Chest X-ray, AP view. Patient: 67 years old, sex M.
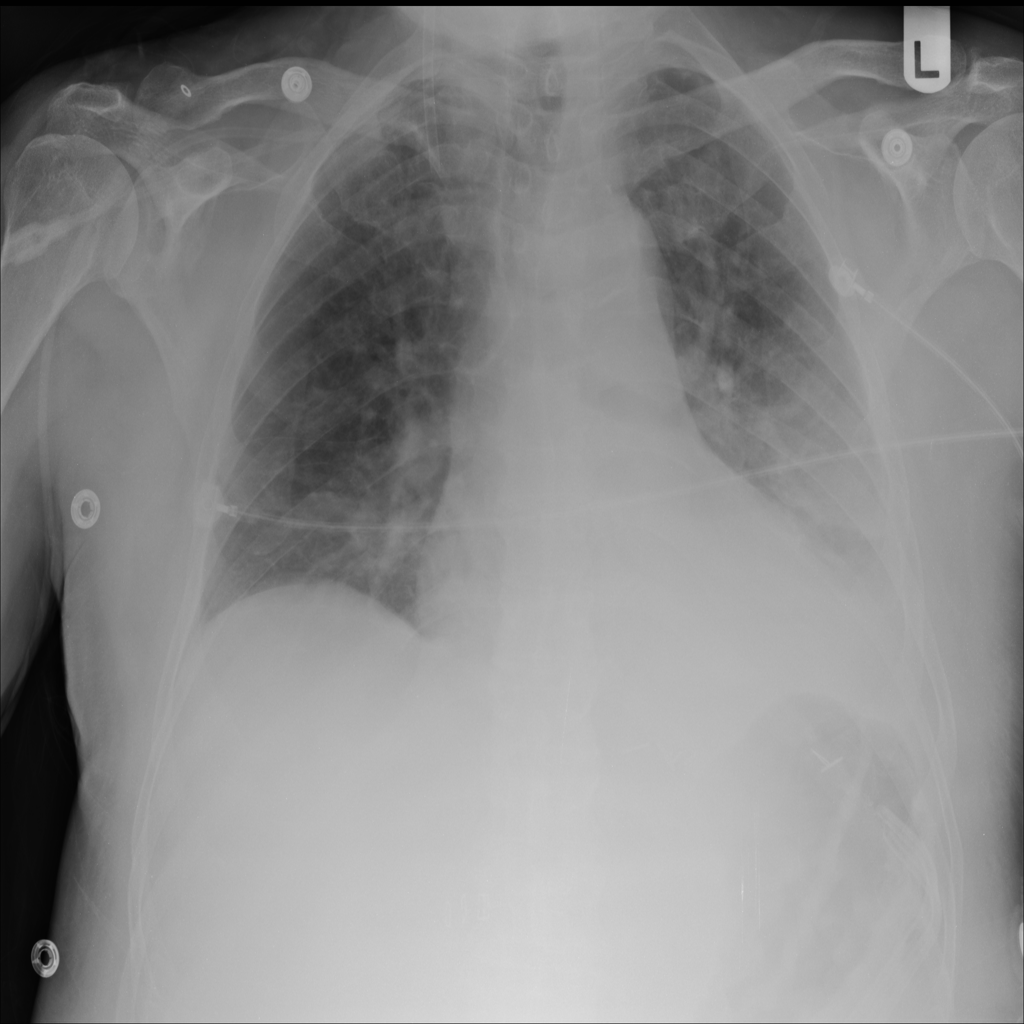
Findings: Atelectasis, Effusion